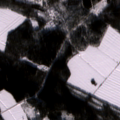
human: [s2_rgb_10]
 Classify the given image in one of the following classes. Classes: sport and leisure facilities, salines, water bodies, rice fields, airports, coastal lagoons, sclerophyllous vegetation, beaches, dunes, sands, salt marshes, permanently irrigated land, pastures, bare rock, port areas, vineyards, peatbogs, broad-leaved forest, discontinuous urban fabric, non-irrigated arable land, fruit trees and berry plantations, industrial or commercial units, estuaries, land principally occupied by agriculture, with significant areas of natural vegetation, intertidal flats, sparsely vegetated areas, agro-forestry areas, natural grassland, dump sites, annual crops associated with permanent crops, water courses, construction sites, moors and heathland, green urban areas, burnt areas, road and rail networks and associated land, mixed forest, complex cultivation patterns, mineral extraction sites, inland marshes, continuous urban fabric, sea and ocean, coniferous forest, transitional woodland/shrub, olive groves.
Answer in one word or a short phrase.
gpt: non-irrigated arable land, land principally occupied by agriculture, with significant areas of natural vegetation, coniferous forest, mixed forest